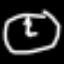
Label: clock